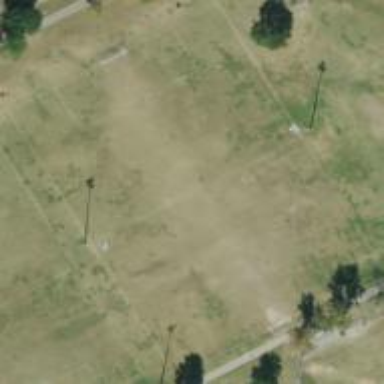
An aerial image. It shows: Soccer pitch for leisureland activities.